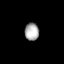
Tissue: lung
Cell type: Epithelial cells
Senescence score: 0.2249
Nuclear area (px): 246
Mean DAPI intensity: 168.963